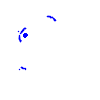
Particle: kaon